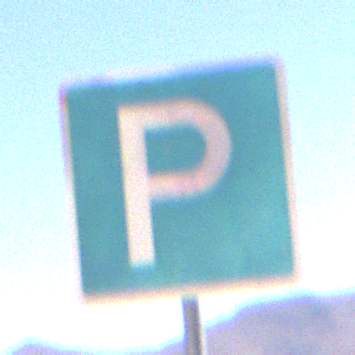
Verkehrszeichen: Parken
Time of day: Midday
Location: Outdoor (Nature)
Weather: Clear
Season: NotSpecified
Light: Natural